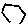
Label: hexagon